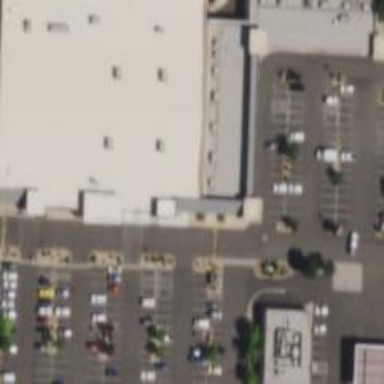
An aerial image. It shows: Commercial building.